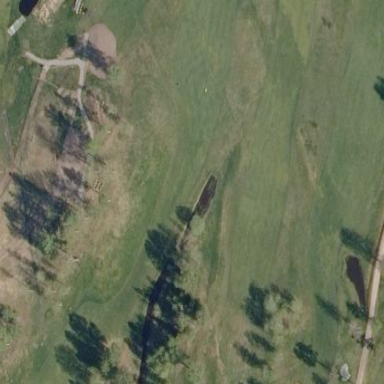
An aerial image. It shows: Grassy area designated as golf fairway.